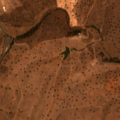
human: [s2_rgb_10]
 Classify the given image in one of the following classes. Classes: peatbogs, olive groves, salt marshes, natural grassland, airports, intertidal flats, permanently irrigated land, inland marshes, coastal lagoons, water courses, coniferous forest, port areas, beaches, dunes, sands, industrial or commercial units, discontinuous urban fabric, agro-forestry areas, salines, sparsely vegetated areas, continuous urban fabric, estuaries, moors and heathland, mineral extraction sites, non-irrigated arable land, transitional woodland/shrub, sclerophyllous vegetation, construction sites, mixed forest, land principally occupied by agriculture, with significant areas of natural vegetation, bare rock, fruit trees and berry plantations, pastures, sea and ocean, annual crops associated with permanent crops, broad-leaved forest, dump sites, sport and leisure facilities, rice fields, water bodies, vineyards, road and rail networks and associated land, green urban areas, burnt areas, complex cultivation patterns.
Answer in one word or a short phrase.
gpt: non-irrigated arable land, agro-forestry areas